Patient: sex M, age 50
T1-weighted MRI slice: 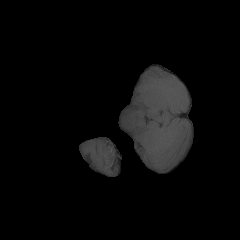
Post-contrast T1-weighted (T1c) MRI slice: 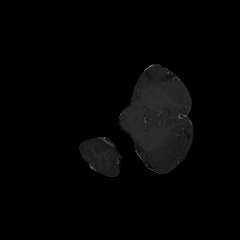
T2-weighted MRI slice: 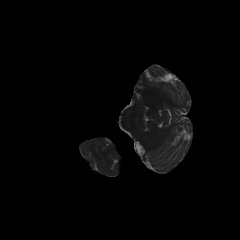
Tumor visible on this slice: no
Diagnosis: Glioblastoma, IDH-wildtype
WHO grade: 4